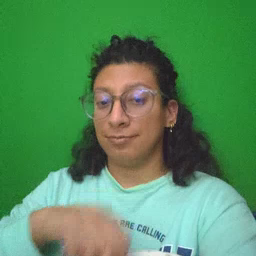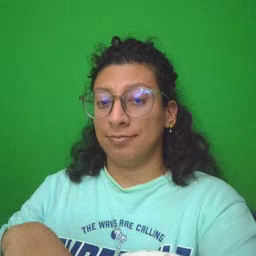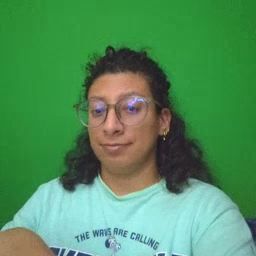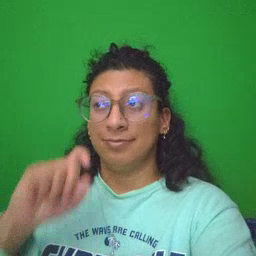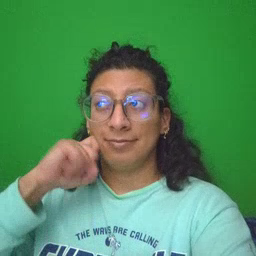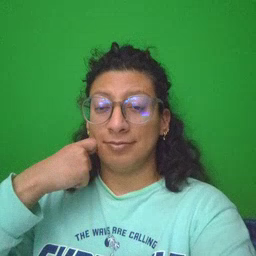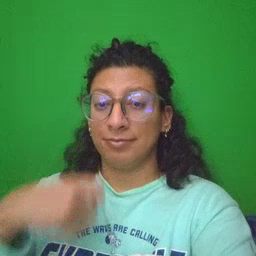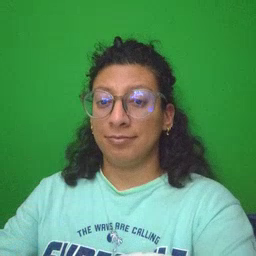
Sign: apple